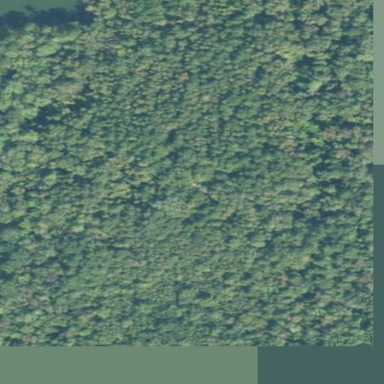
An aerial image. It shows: Mixed leaf woodland.